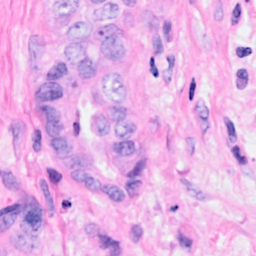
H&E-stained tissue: Breast